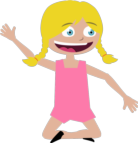
happy girl  folded legs